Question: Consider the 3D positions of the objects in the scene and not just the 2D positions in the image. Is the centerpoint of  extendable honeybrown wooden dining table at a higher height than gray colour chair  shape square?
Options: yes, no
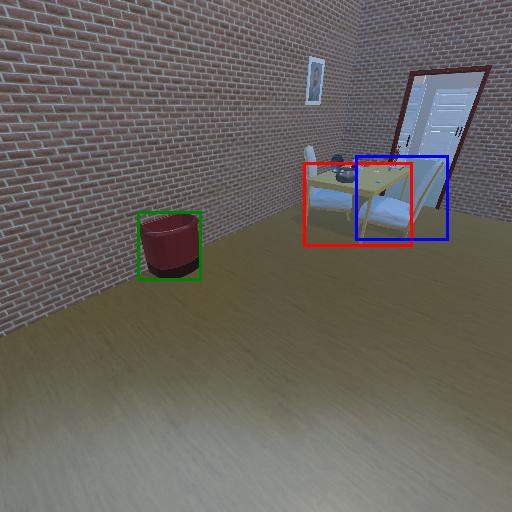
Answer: yes